Aerial crown-view tile of a tropical tree (Barro Colorado Island, Panama), acquired 20250715:
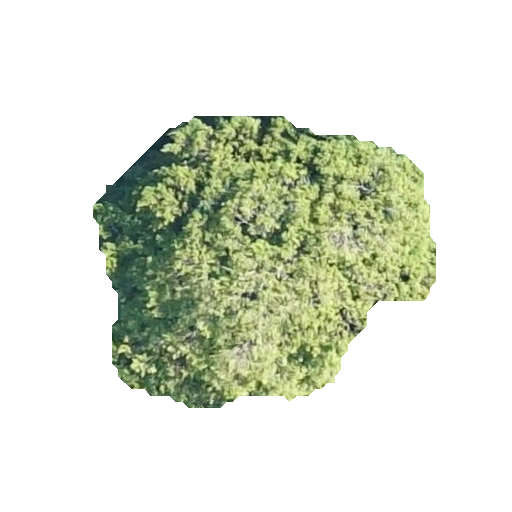
Species: Sapium glandulosum
GBIF accepted scientific name: Sapium glandulosum
Crown area: 110.907 m²